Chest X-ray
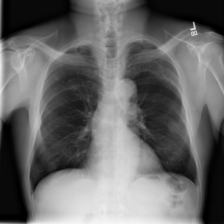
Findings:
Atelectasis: negative
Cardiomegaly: negative
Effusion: negative
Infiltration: negative
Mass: negative
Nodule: positive
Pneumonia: negative
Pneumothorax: negative
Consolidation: negative
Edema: negative
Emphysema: negative
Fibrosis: negative
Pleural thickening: negative
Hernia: negative